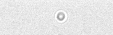
Label: camera_spot